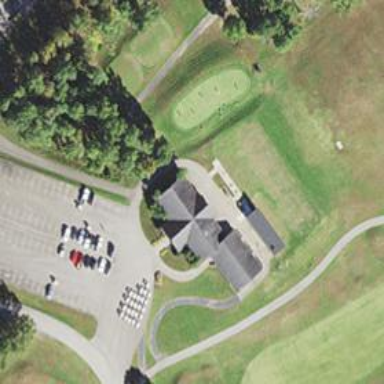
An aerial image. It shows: Path for both road and golf.